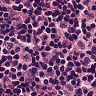
Metastatic tissue present: no